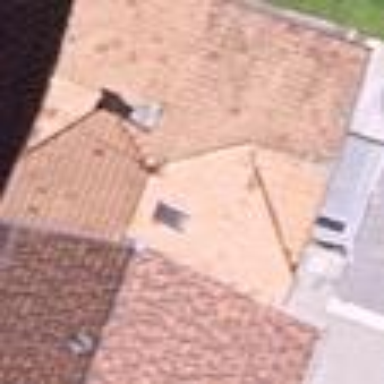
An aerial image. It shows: Simple house.